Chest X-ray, PA view. Patient: 25 years old, sex M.
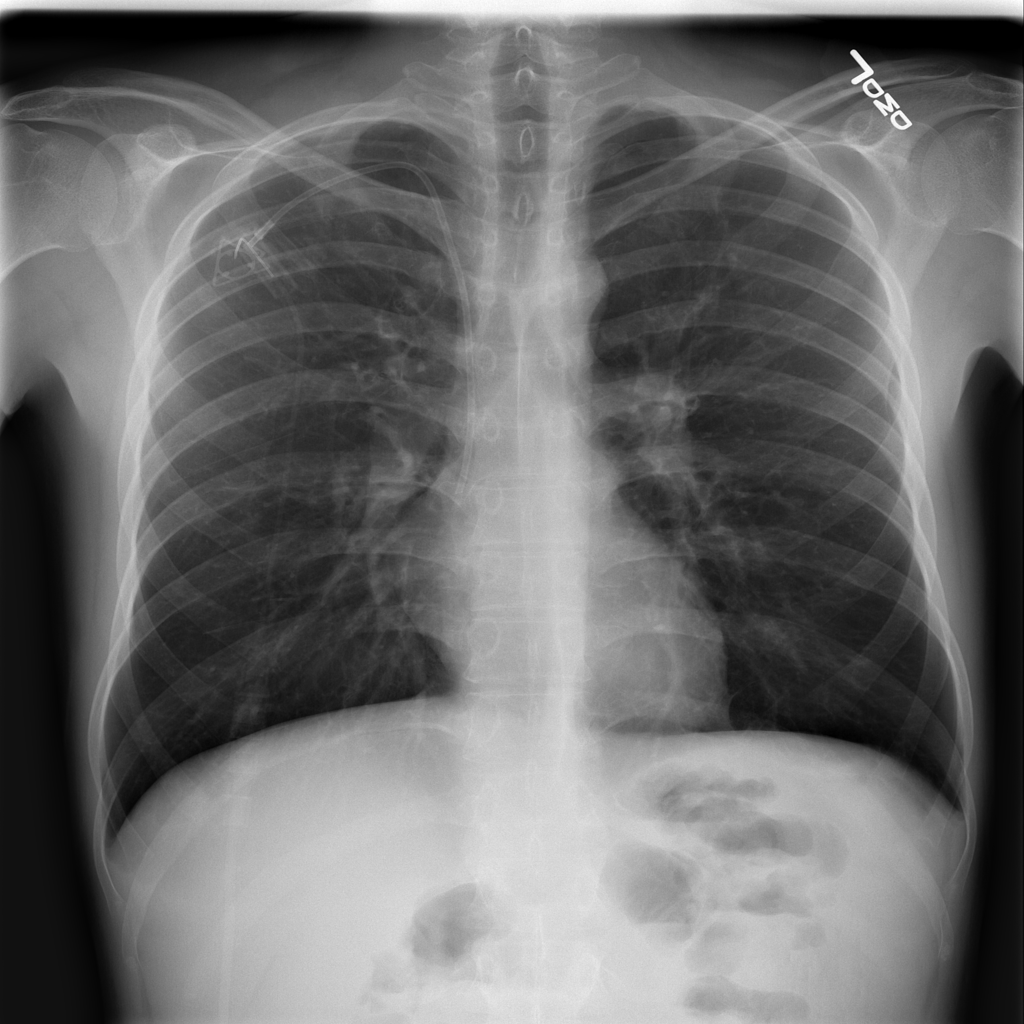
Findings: No Finding